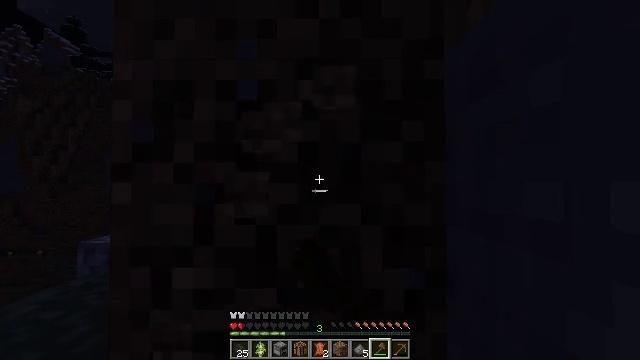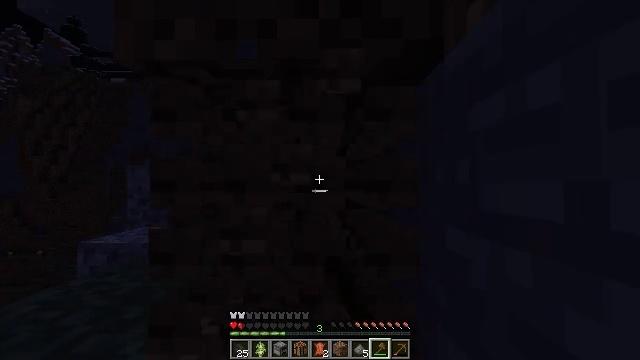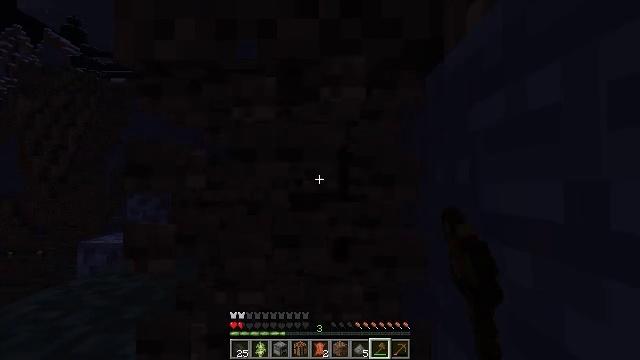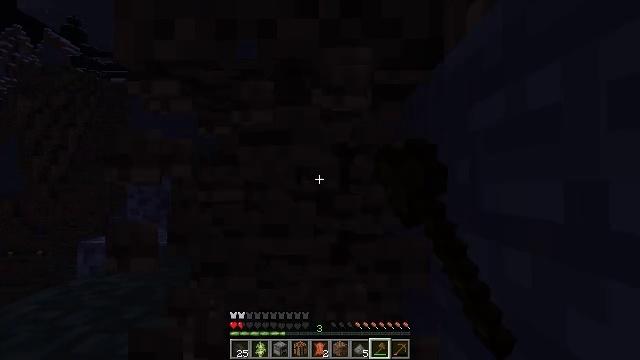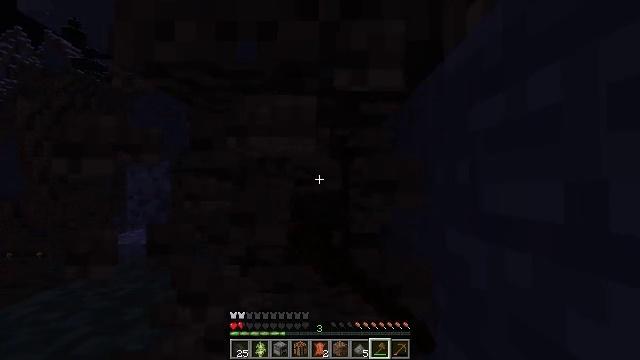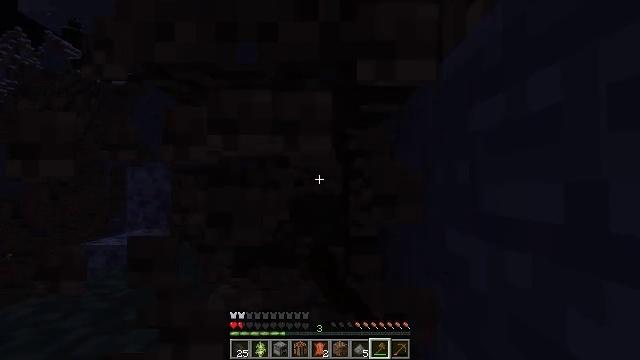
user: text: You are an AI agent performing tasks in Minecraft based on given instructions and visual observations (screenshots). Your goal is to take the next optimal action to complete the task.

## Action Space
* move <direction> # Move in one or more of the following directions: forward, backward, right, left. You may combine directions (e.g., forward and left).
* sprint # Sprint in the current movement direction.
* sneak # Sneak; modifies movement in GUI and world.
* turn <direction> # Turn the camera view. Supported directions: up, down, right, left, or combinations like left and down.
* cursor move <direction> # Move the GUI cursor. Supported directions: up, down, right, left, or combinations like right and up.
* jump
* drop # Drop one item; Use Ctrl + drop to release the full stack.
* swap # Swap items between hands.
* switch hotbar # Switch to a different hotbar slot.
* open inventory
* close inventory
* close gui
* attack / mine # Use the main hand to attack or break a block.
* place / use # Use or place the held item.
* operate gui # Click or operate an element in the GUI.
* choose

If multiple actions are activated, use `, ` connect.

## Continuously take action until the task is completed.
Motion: motion action
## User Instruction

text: Collect dirt by holding left button.
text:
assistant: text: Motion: attack / mine
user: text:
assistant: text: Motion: attack / mine
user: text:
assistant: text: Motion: attack / mine
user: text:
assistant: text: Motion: attack / mine
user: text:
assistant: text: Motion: attack / mine
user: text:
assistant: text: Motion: attack / mine